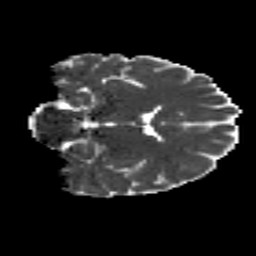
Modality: MD
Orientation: coronal
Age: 20
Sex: male
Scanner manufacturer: siemens
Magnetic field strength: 3 T
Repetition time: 8.8 s
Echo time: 0.085 s